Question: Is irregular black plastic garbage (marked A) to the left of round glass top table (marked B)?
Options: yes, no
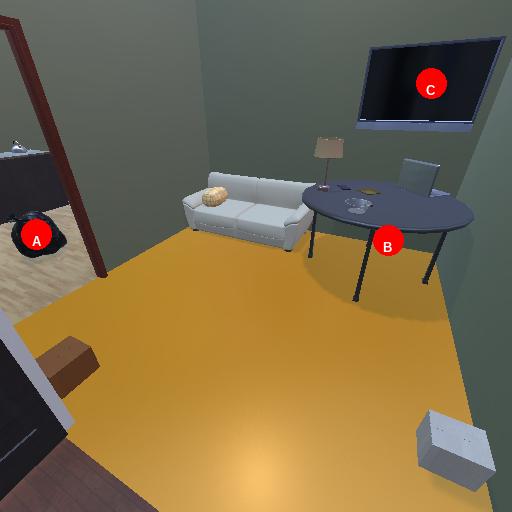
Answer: yes